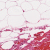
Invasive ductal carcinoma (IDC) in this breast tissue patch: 0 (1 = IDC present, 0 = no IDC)